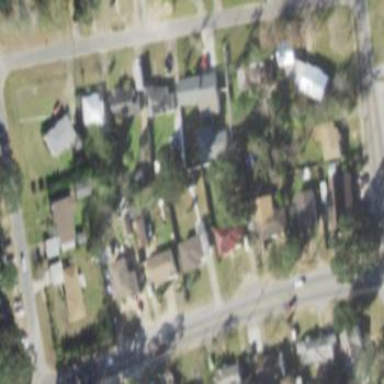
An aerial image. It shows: Residential area composed of single-family homes.